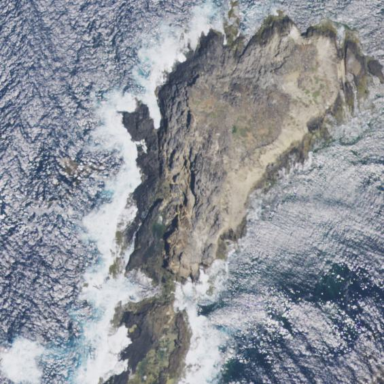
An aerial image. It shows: Island with natural coastline.